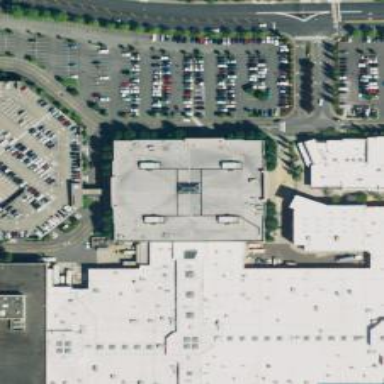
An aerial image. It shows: Department store.